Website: home-depot
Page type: account-selection
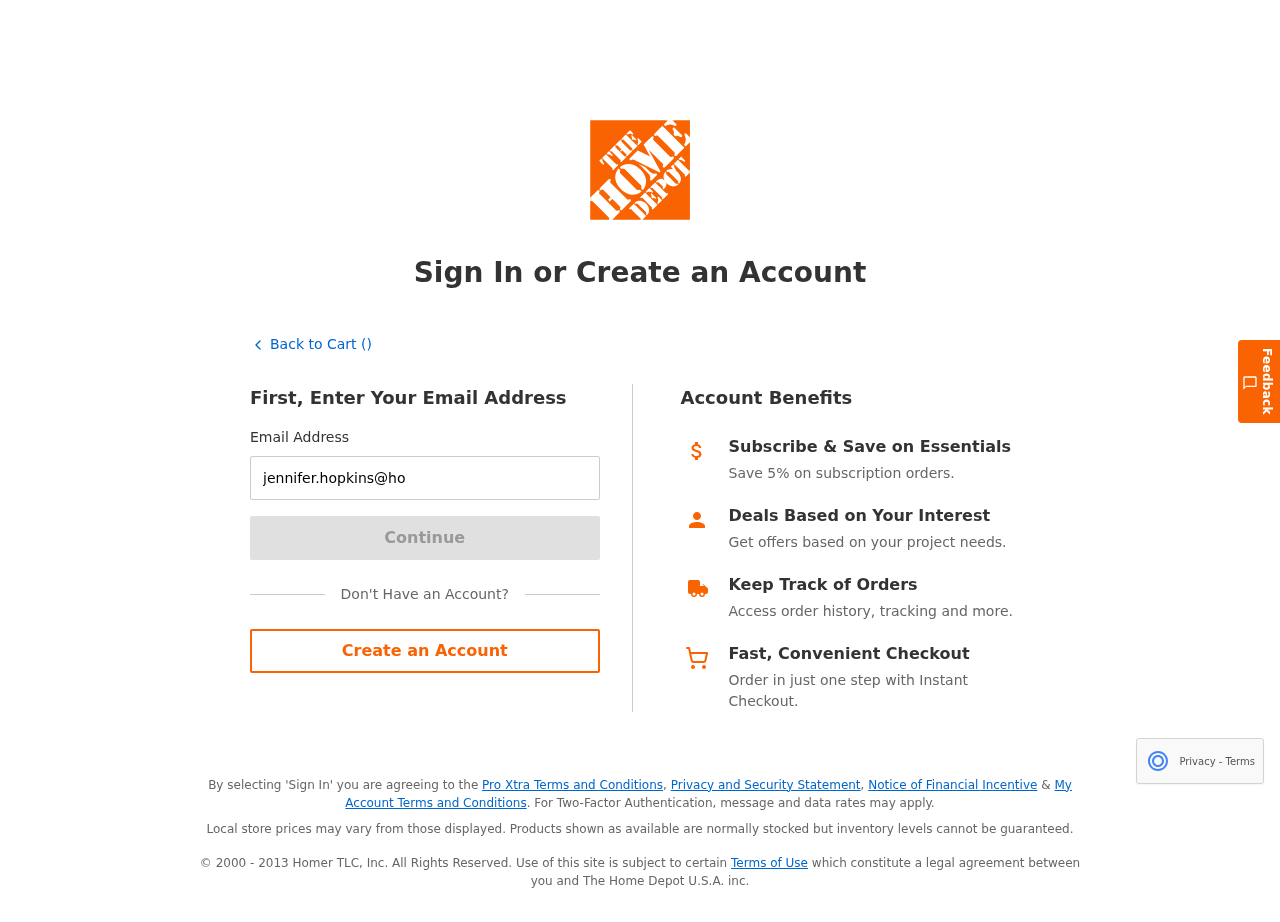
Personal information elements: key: PII_EMAIL
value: jennifer.hopkins@hotmail.com